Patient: sex F, age 65
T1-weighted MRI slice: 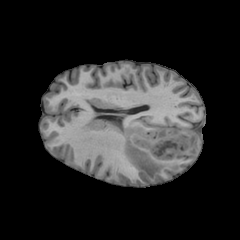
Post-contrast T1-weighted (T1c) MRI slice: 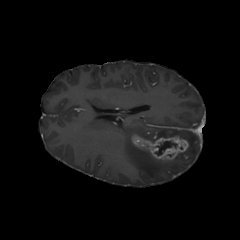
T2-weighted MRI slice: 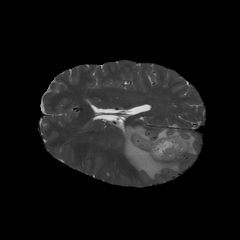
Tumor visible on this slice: yes
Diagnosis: Glioblastoma, IDH-wildtype
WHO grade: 4